Field crop: tomato
Growth stage: 1
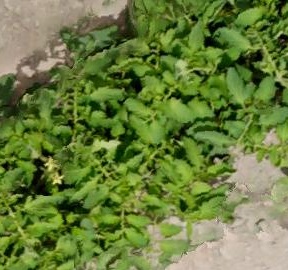
Species: tomato